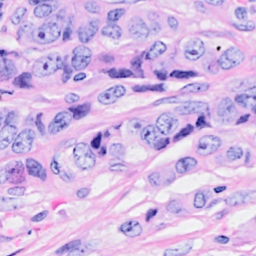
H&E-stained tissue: Breast